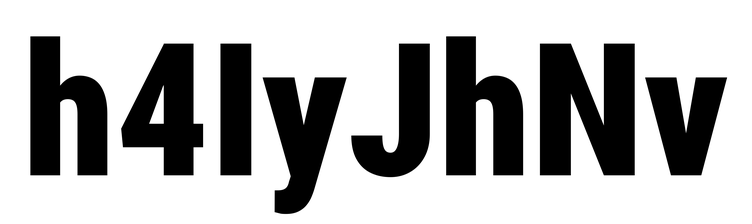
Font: Roboto_Condensed_Black